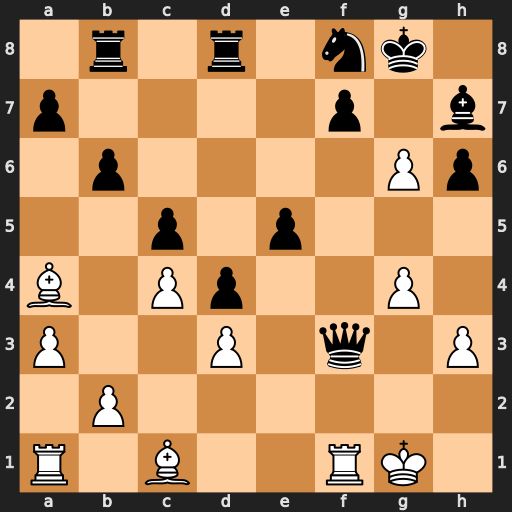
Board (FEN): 1r1r1nk1/p4p1b/1p4Pp/2p1p3/B1Pp2P1/P2P1q1P/1P6/R1B2RK1
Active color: w
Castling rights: -
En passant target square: -
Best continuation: gxh7+ Nxh7 Rxf3